Question: I'm making a DVD Club database and I've finished making tables and relationships. Now I'm writing Queries that might be of use. So, for this case, only three tables are relevant: tblLoans, tblCopies and tblDVDs. Here is the diagram:

So, what I want to do is count the number each DVD has been picked up. So for example, DVD The Godfather has three copies in my DVD club, the first copy was picked up once, the second wasn't picked up and the third copy was picked up twice. I want to show that the DVD The Godfather has been picked up 1+0+2=3 times. Here is the code I've written so far, but I don't know how to fix it to work properly:
'''
SELECT tblDVDs.DVD_ID, tblDVDs.Title, x.Number_Of_Pick_Ups
FROM (SELECT tblLoans.Copy_ID, COUNT(tblLoans.Loan_ID) As Number_Of_Pick_Ups FROM tblLoans LEFT JOIN tblCopies ON tblLoans.Copy_ID=tblCopies.Copy_ID GROUP BY tblLoans.Copy_ID)x
INNER JOIN
tblCopies
ON x.Copy_ID=tblCopies.Copy_ID
INNER JOIN
tblDVDs
ON tblCopies.DVD_ID=tblDVDs.DVD_ID
'''
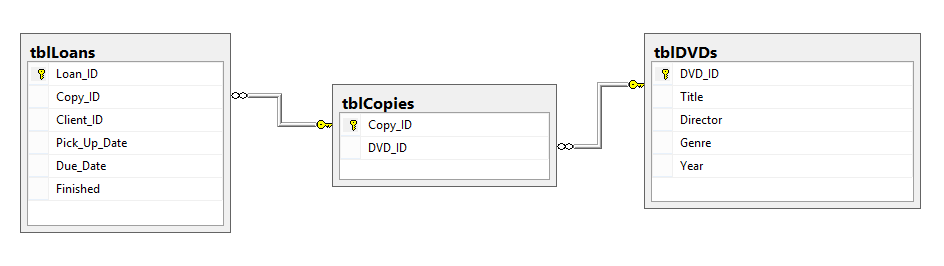
Answer: The set where you join the three tables together will have a row for each loan, so you don;t need to do anything complicated, just count the number of rows and group by DVD.
'''
select d.dvd_id,
d.Title,
count(*)
from tblDVDs d
inner join tblCopies c on d.DVD_ID = c.DVD_ID
inner join tblLoans l on c.Copy_ID = l.Copy_ID
group by d.dvd_id,
d.Title
'''